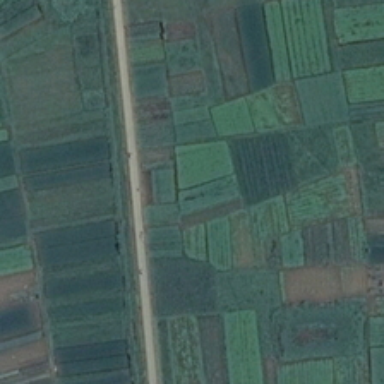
There are many farmlands .